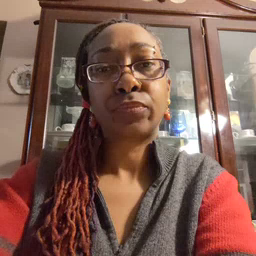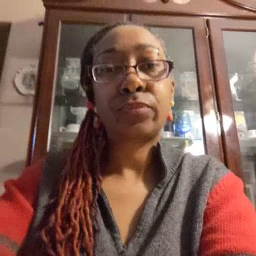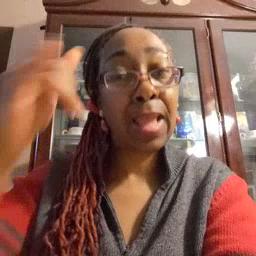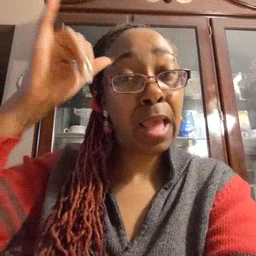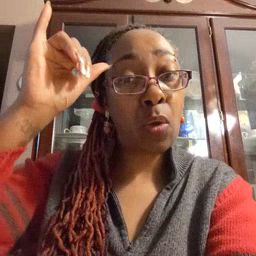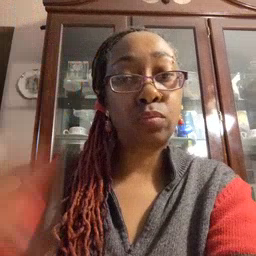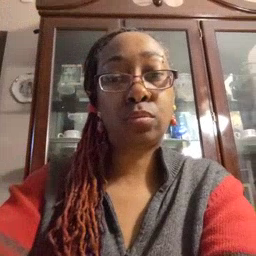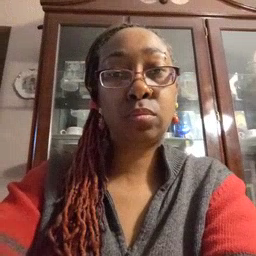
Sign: cow